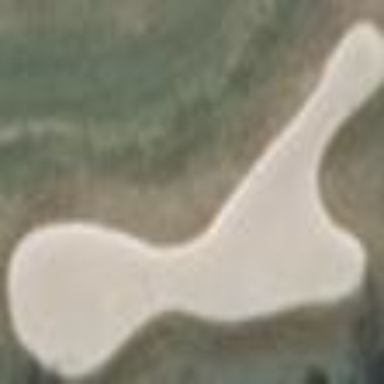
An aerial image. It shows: Sand bunker on golf course.